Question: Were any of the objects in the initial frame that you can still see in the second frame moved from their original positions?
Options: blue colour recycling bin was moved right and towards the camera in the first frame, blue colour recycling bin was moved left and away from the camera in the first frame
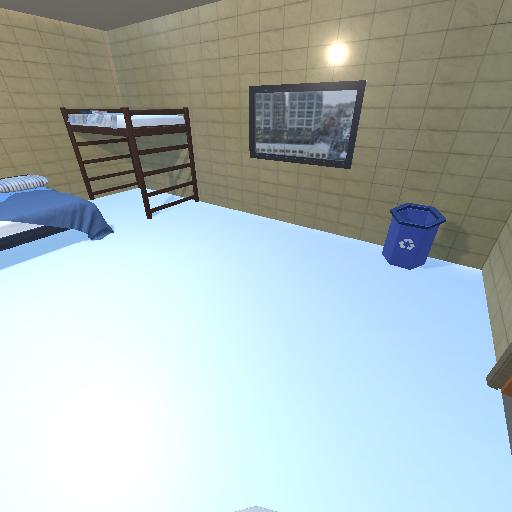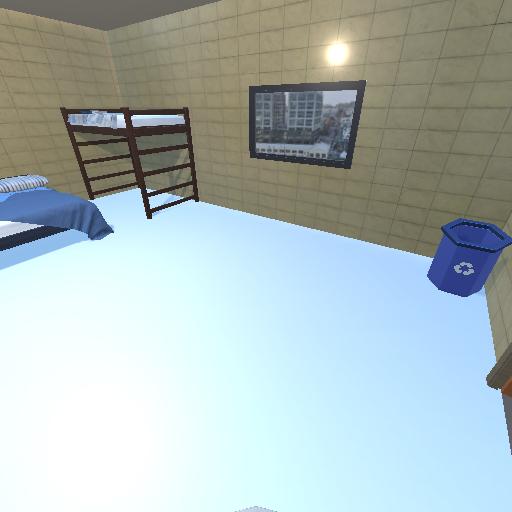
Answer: blue colour recycling bin was moved right and towards the camera in the first frame